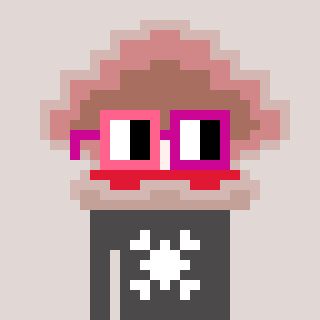
a pixel art character with square pink and red glasses, a oyster-shaped head and a grayscale-colored body on a warm background